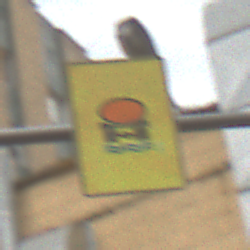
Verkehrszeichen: FahrzeugeMitWassergefaehrdenderLadungOhnePfeilsymbol
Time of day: MorningAfternoon
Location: Outdoor (Urban)
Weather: Overcast
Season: NotSpecified
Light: Natural